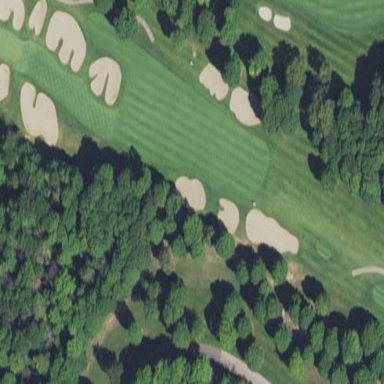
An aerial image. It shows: Golf fairway surrounded by grass.